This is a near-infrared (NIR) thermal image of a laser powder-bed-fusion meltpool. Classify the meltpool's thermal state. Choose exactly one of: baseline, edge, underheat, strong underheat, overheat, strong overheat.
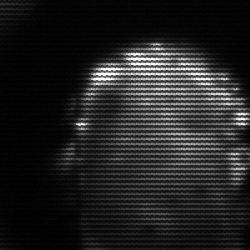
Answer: baseline